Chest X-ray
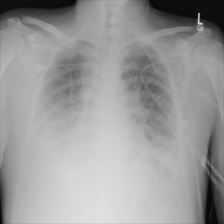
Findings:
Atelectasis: negative
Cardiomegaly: negative
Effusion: positive
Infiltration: positive
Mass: negative
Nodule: negative
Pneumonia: negative
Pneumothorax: negative
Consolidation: negative
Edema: negative
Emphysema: negative
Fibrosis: negative
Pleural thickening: negative
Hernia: negative